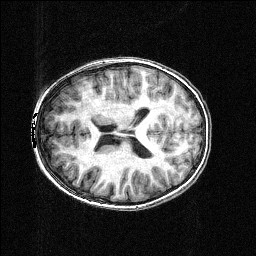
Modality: T1w
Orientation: axial
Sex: female
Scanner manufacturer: siemens
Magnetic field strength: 3 T
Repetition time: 2.3 s
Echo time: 0.00336 s